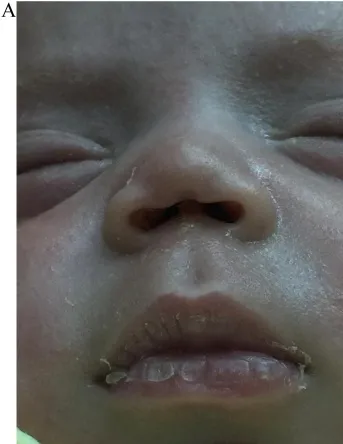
Inferior.
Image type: medical_photograph (oral_photograph)